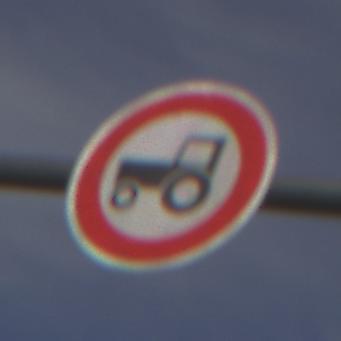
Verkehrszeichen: VerbotKraftfahrzeugeZuegeNichtSchneller25
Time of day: MorningAfternoon
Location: Outdoor (Suburban)
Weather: PartlyCloudy
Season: NotSpecified
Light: Natural